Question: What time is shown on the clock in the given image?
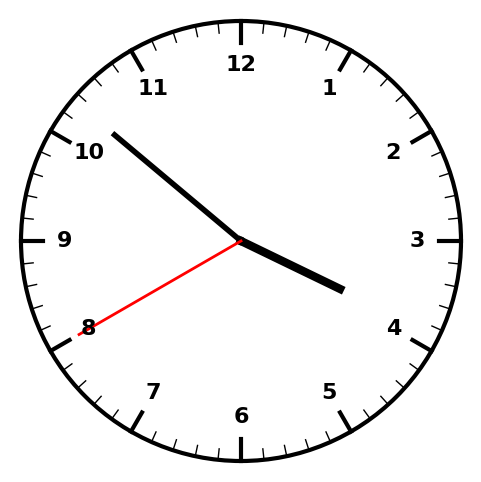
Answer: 03:51:40